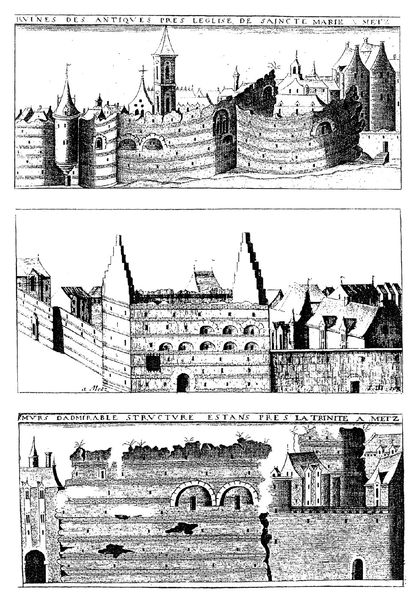
Titel: Metz, Zeichnungen der antiken Bauten: Amphitheater und Stadtmauer, Maison Quarée, Überreste der Nordthermen
Künstler: Claude Chastillon
Schlagwörter: skizze, zeichnung, architektur, kirche, mauer, ruine, antike, burg, türme, druck, ruinen, entwurf, antik, struktur, stadtmauer, marie, grundriss, wall, metz